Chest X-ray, AP view. Patient: 59 years old, sex F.
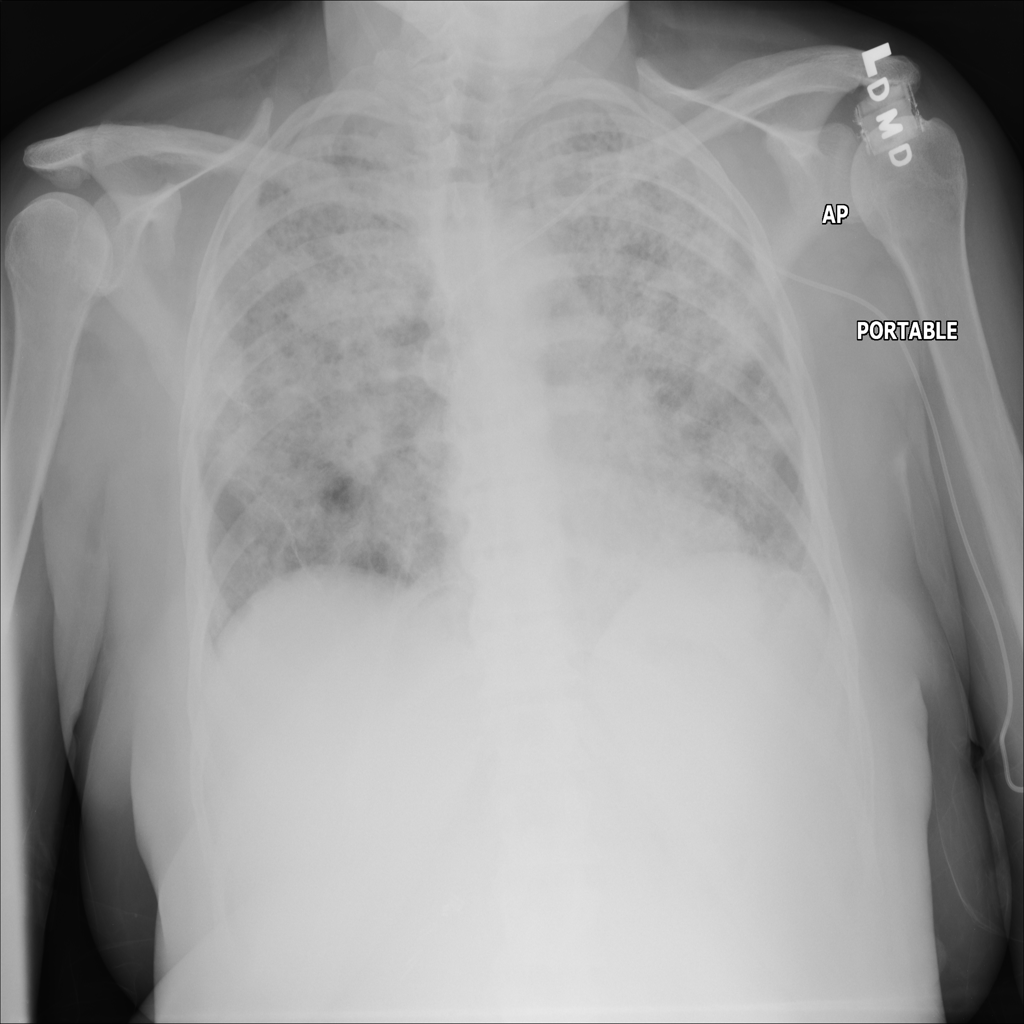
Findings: No Finding